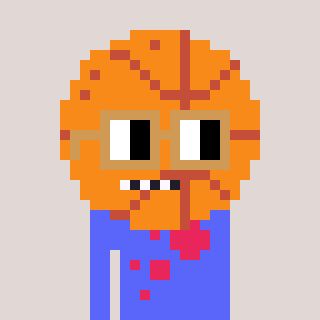
a pixel art character with square brown glasses, a basketball-shaped head and a purple-colored body on a warm background